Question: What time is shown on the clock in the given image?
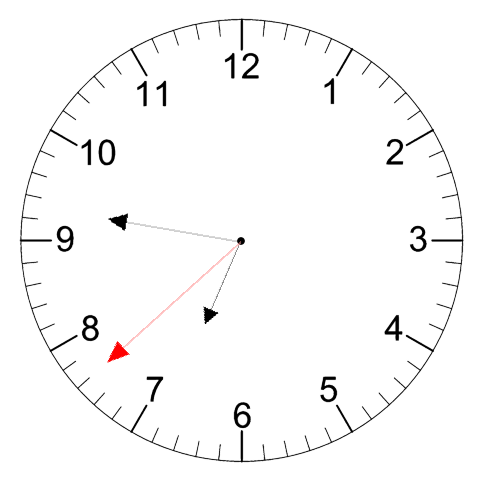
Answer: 06:46:38